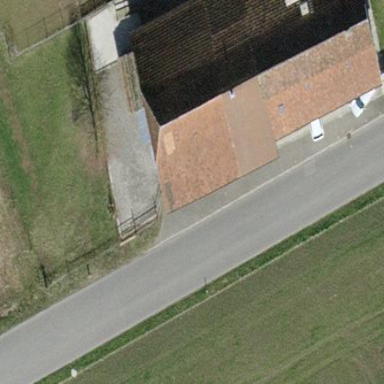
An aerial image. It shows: Farm building with half-hipped roof shape.